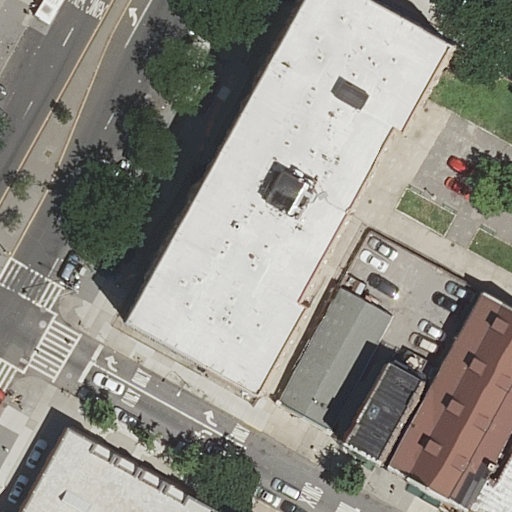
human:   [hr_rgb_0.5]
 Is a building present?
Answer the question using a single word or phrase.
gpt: yes

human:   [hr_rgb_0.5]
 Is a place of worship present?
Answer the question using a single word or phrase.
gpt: yes

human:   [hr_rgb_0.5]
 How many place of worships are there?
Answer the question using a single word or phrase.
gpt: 1

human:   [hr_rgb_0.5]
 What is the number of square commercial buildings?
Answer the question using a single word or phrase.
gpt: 0

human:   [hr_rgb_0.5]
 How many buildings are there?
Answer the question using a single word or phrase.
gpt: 8

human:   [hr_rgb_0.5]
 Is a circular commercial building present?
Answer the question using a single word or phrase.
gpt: no

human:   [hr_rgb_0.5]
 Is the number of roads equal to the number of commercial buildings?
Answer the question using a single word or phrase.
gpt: no

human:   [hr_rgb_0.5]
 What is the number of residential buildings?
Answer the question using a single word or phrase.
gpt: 7

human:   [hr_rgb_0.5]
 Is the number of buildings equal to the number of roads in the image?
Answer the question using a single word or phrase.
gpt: no

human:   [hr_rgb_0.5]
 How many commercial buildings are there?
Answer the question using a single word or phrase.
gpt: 1

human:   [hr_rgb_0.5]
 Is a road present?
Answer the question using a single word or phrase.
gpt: yes

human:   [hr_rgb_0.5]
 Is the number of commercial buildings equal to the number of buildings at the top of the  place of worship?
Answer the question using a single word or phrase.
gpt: no

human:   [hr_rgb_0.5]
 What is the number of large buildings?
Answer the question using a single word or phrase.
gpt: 4

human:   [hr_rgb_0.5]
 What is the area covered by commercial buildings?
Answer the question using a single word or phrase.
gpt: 2180m2

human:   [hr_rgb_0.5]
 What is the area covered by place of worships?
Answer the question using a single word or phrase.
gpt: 0m2

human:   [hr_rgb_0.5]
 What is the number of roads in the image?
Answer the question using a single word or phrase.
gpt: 6

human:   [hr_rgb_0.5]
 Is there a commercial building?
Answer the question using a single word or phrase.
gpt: yes

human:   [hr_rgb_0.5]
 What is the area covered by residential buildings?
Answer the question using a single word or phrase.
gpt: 6049m2

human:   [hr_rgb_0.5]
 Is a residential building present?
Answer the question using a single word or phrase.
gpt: yes

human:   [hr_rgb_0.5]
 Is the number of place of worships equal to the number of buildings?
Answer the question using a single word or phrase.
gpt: no

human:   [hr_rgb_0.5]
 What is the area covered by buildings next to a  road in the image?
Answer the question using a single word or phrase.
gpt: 8229m2

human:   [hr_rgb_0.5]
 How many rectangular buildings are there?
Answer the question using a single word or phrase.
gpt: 5

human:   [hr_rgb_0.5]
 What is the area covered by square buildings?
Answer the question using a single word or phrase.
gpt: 0m2

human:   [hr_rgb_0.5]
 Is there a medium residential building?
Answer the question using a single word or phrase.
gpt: yes

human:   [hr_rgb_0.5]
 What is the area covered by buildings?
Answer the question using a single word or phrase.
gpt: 8229m2

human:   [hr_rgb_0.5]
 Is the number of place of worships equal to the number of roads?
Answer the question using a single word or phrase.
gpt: no

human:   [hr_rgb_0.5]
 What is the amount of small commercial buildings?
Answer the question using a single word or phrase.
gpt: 0

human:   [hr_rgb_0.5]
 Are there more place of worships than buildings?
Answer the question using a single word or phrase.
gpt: no

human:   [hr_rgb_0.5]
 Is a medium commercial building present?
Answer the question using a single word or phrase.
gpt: no

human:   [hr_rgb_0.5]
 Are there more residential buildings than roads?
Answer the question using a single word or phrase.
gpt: yes

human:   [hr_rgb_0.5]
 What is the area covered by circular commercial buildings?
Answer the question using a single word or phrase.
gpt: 0m2

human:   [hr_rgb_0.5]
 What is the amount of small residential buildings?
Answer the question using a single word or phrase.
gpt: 2

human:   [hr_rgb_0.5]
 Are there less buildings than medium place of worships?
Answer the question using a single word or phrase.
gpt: no

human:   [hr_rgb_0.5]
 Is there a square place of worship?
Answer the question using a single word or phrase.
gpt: no

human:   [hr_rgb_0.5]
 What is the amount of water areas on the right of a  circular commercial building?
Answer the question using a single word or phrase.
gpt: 0

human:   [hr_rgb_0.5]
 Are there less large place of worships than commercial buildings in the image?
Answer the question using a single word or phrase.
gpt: yes

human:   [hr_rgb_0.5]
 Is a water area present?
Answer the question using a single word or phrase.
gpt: no

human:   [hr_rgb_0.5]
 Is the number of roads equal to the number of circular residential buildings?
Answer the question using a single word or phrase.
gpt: no

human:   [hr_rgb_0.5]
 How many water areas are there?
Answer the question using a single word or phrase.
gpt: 0

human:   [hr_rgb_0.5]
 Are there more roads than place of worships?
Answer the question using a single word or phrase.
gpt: yes

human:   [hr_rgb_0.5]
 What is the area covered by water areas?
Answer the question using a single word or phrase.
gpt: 0m2

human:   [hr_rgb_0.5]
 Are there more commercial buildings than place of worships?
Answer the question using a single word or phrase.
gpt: no

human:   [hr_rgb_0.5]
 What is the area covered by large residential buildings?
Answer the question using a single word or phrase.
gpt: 5494m2

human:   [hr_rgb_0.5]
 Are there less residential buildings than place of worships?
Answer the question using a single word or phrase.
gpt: no

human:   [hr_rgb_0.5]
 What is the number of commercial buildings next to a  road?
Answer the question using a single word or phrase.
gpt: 1

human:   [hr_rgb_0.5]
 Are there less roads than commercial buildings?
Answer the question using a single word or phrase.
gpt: no

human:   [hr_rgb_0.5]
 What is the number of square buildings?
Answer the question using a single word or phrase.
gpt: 0

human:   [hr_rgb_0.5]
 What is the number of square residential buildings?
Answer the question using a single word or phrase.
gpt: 0

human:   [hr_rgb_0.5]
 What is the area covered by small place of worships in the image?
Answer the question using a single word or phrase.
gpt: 0m2

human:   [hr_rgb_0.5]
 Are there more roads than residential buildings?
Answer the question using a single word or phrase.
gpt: no

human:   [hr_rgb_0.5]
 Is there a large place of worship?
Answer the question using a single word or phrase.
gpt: no

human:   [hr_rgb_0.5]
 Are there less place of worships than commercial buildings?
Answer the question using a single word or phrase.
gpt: no

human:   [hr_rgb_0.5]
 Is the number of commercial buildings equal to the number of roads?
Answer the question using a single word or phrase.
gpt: no

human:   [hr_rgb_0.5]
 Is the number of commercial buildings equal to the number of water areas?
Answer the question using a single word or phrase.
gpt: no

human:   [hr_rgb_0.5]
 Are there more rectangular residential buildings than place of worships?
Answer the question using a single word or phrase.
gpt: yes

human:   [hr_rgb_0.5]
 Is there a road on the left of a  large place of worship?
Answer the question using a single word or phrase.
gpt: no

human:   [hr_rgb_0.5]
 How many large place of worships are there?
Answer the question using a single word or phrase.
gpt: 0

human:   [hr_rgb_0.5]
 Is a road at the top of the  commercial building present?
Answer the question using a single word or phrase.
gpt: yes

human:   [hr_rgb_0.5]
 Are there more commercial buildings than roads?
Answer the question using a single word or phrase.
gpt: no

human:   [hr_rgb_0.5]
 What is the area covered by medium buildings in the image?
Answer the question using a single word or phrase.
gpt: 531m2

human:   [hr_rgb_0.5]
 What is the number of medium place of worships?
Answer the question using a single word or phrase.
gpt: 0

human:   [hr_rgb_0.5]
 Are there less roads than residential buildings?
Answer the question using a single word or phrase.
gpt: yes

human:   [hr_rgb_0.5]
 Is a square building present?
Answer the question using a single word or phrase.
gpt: no

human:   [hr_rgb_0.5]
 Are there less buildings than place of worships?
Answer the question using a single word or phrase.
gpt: no